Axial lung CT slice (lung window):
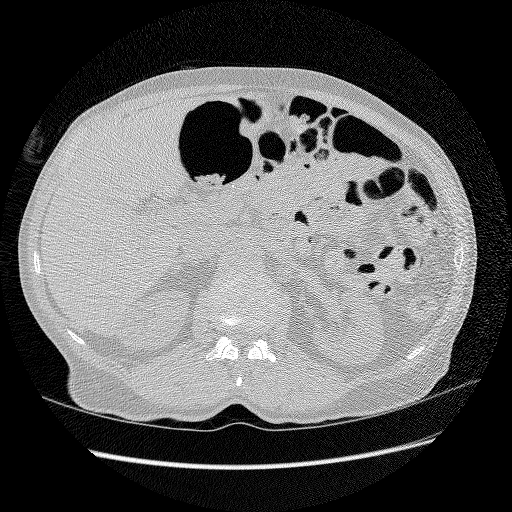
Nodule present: no